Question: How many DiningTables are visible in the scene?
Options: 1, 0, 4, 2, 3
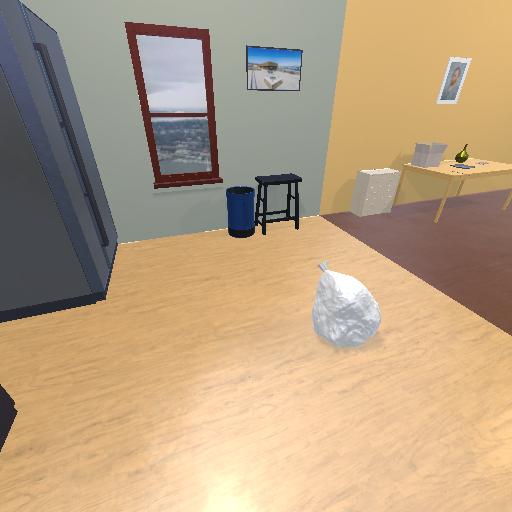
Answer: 1